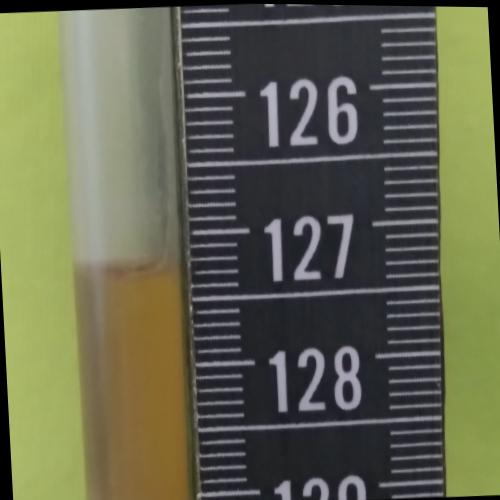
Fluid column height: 127.2 cm